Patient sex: M
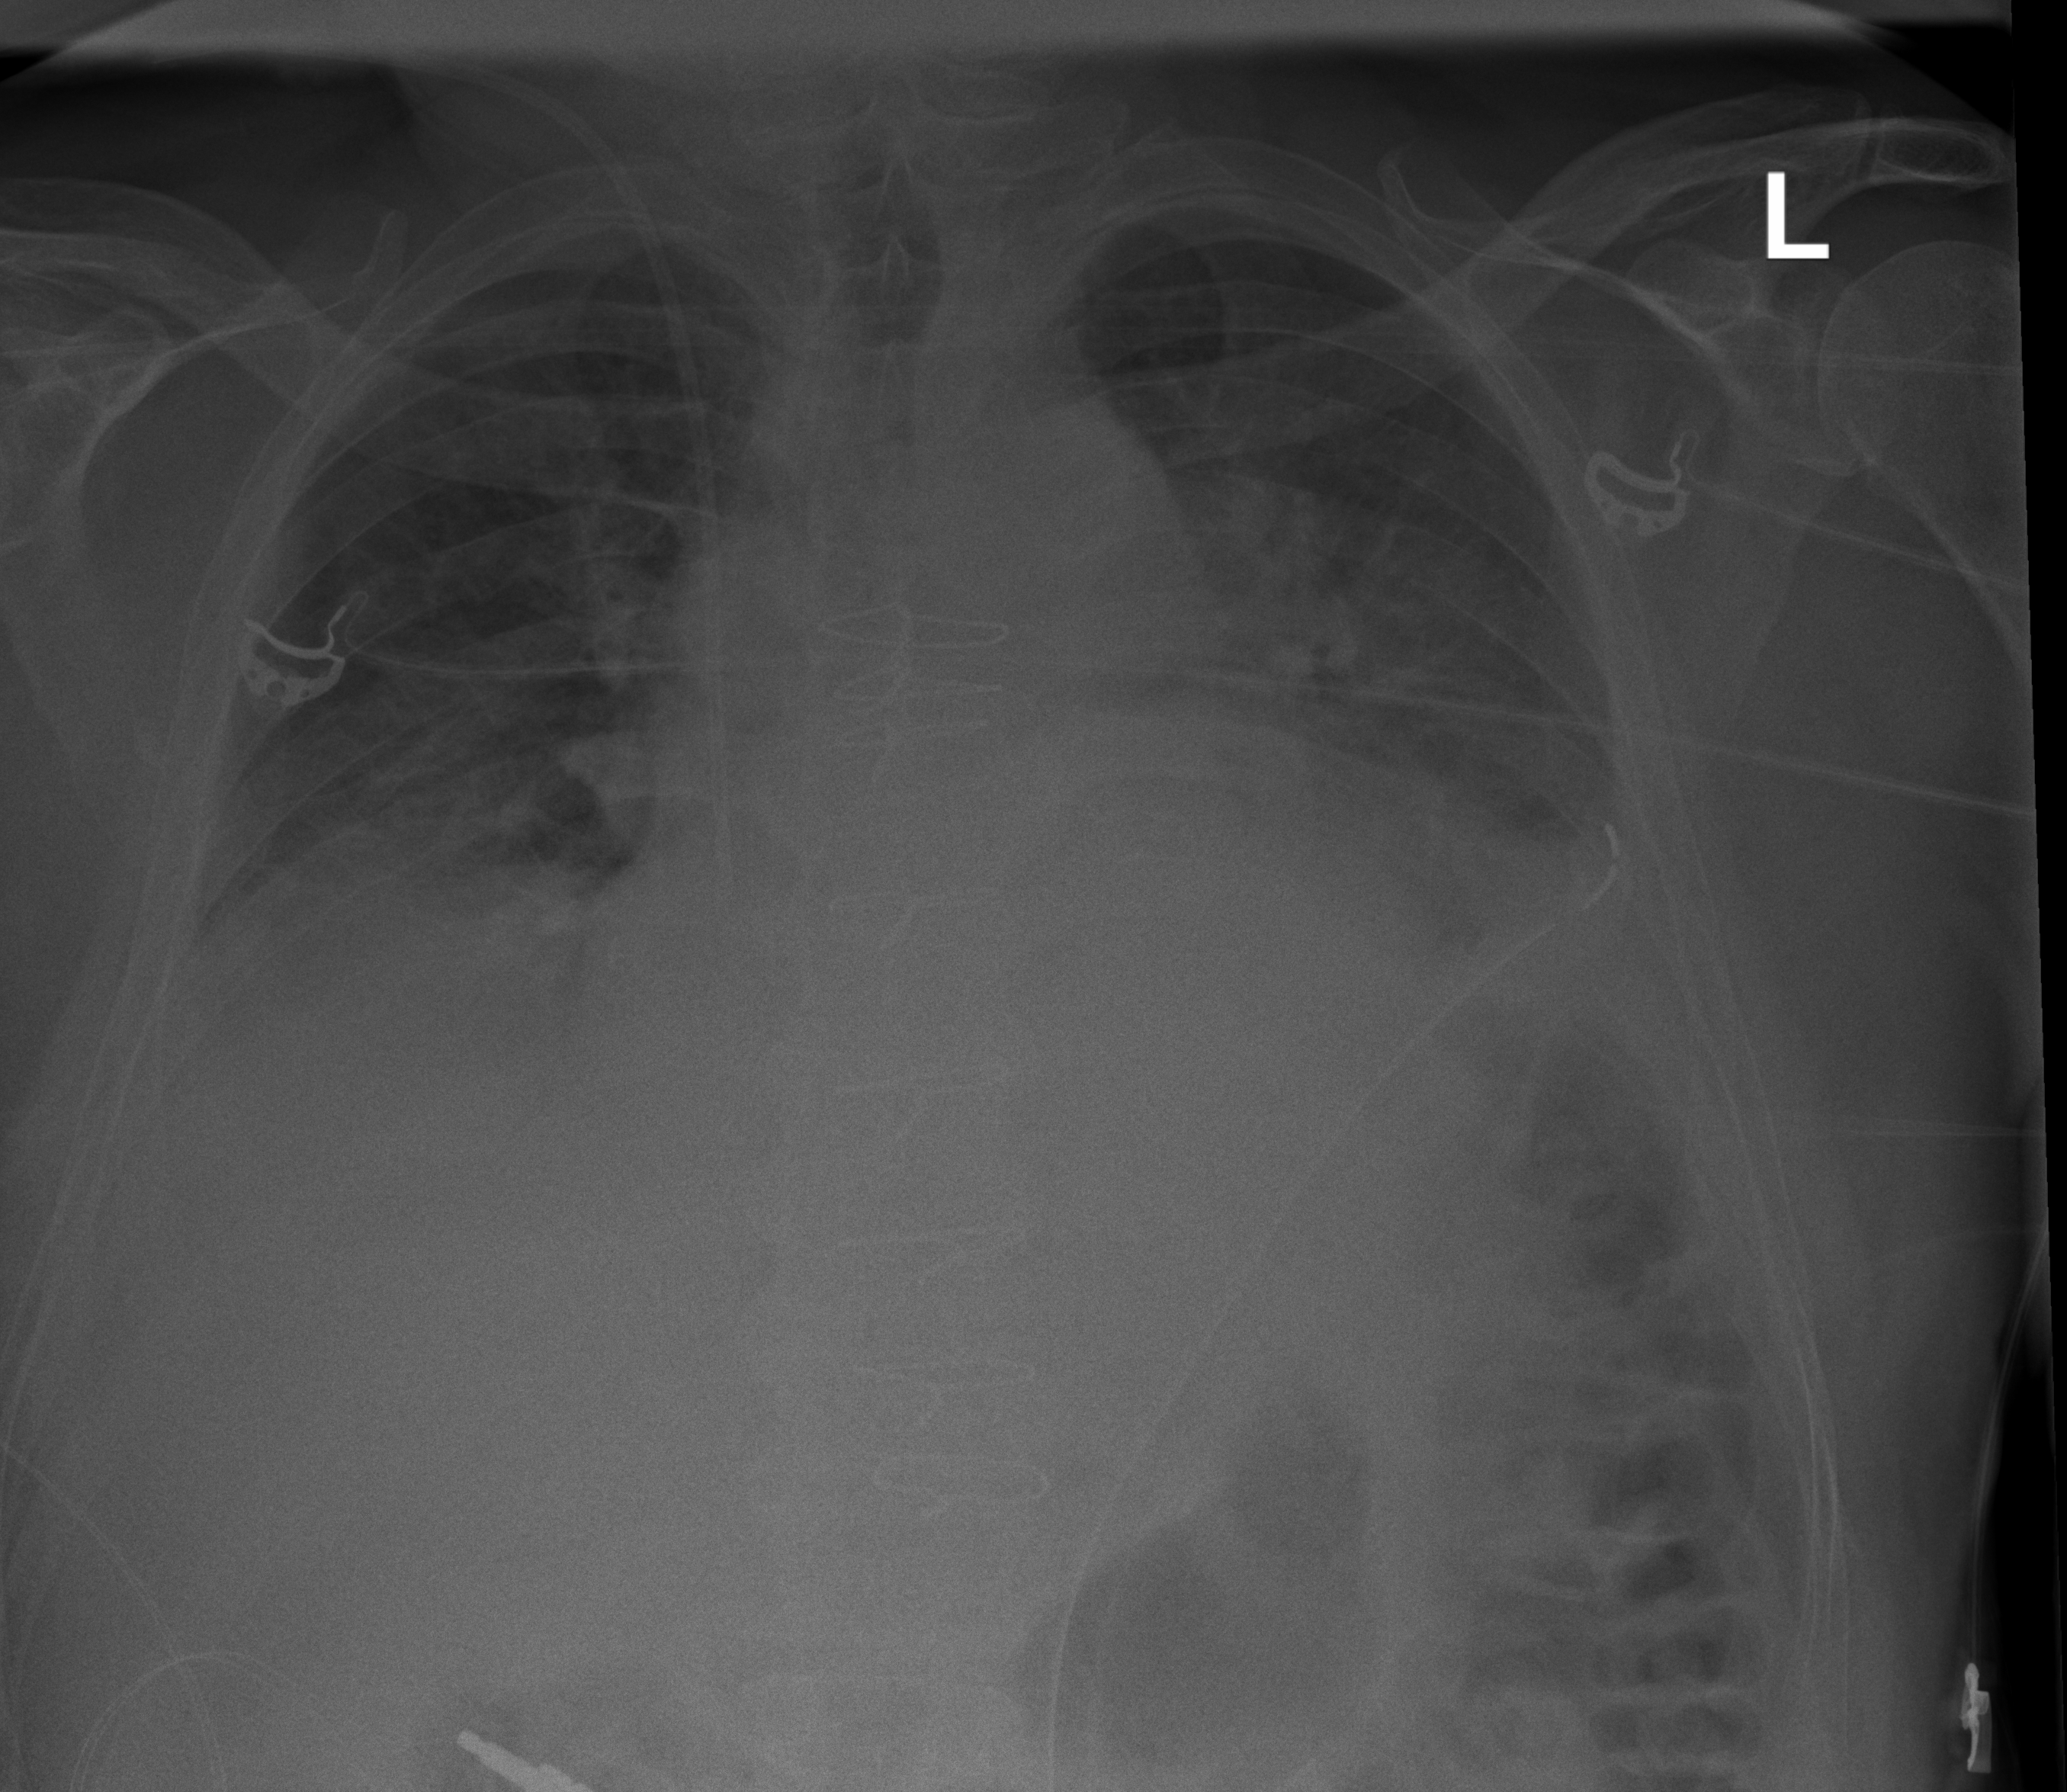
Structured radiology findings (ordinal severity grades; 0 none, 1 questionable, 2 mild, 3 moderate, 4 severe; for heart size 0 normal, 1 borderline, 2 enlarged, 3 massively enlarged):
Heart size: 2
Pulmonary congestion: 2
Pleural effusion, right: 2
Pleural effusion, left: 3
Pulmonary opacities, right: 2
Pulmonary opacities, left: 3
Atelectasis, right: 2
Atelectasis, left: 3